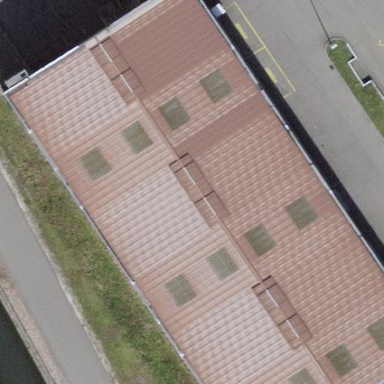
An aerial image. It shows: Industrial building.